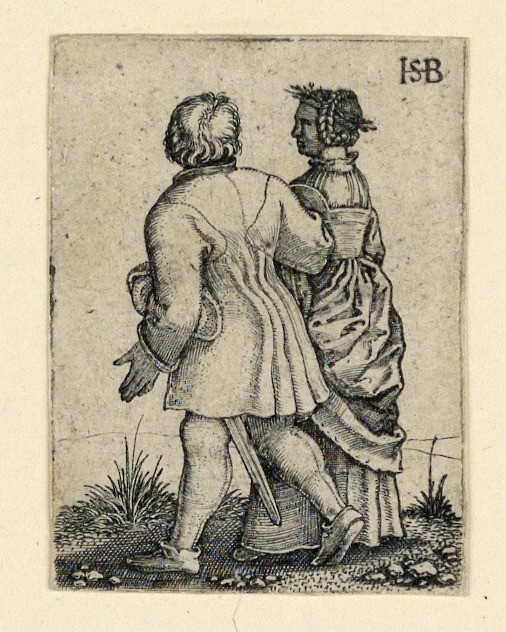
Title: The Wedding Procession: Couple walking left, facing away
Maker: Hans Sebald Beham, German, 1500–1550
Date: ca. 1545
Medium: Engraving on laid paper
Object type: Print
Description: Vertical rectangle. At left, a peasant with his hat under his left arm walks beside a woman. Both figures walk to the left: the man seen almost from the back; the woman in profile.